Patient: sex M, age 42
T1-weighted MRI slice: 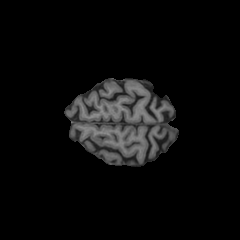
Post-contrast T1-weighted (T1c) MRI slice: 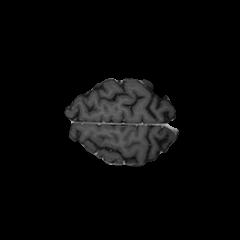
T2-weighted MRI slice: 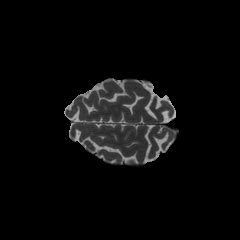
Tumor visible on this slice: yes
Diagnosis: Glioblastoma, IDH-wildtype
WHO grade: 4